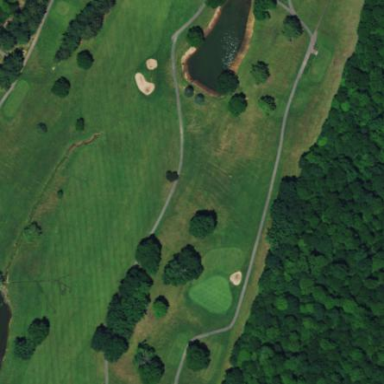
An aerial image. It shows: Grassy area designated as golf fairway.